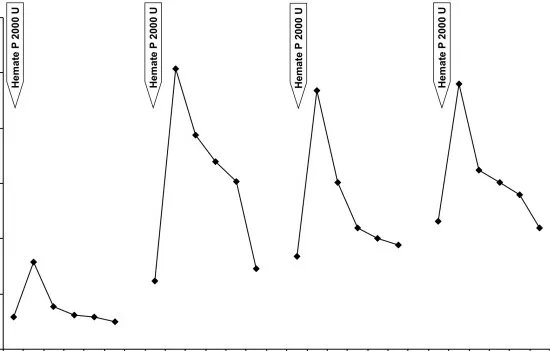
Kinetics of von Willebrand factor antigen (VWF:Ag) in plasma of the patient with acquired von Willebrand syndrome after replacement therapy with Hemate P. VWF:Ag levels were measured 2 days before and 2, 3 and 4 days after starting high dose intravenous immunoglobulin (Ig) infusion.
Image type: pathology (masson_trichrome)